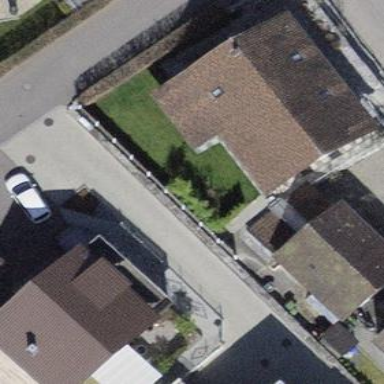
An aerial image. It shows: Gabled building.